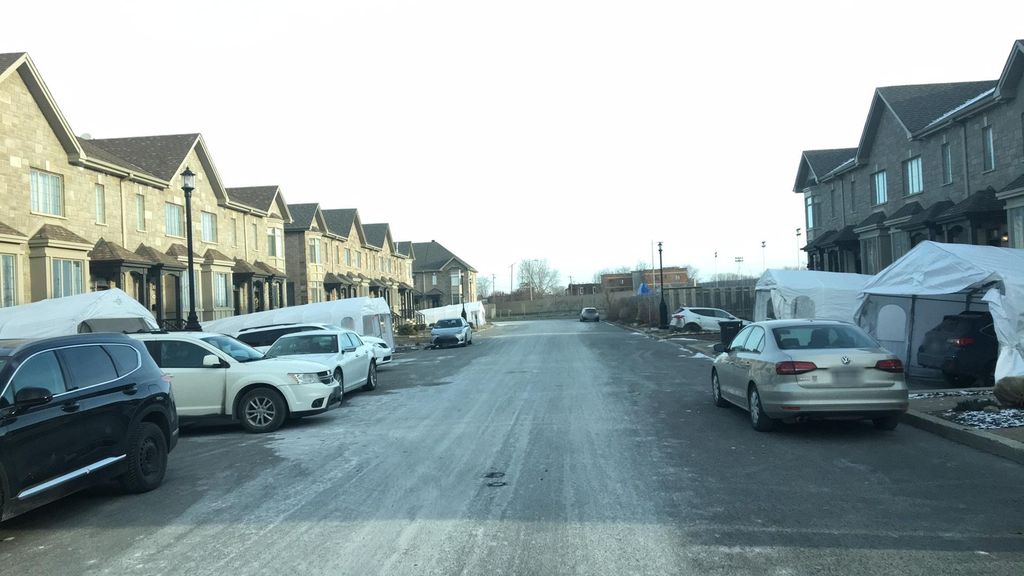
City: montreal